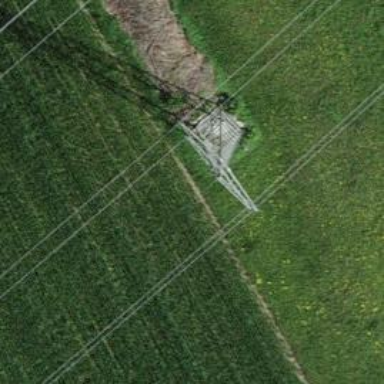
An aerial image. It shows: Lattice structure tower used for power distribution.